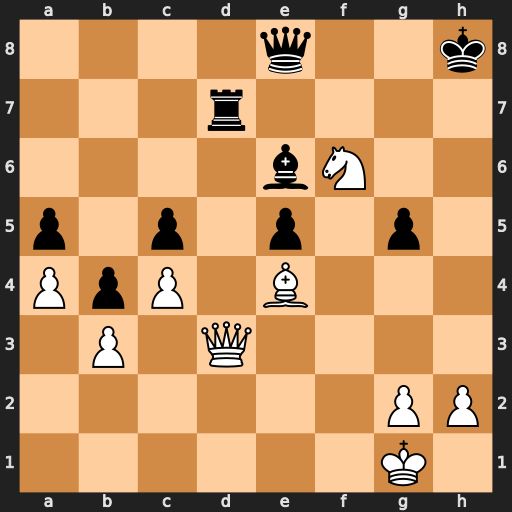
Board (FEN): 4q2k/3r4/4bN2/p1p1p1p1/PpP1B3/1P1Q4/6PP/6K1
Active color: w
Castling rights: -
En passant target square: -
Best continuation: Nxe8 Rxd3 Bxd3